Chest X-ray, AP view. Patient: 55 years old, sex M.
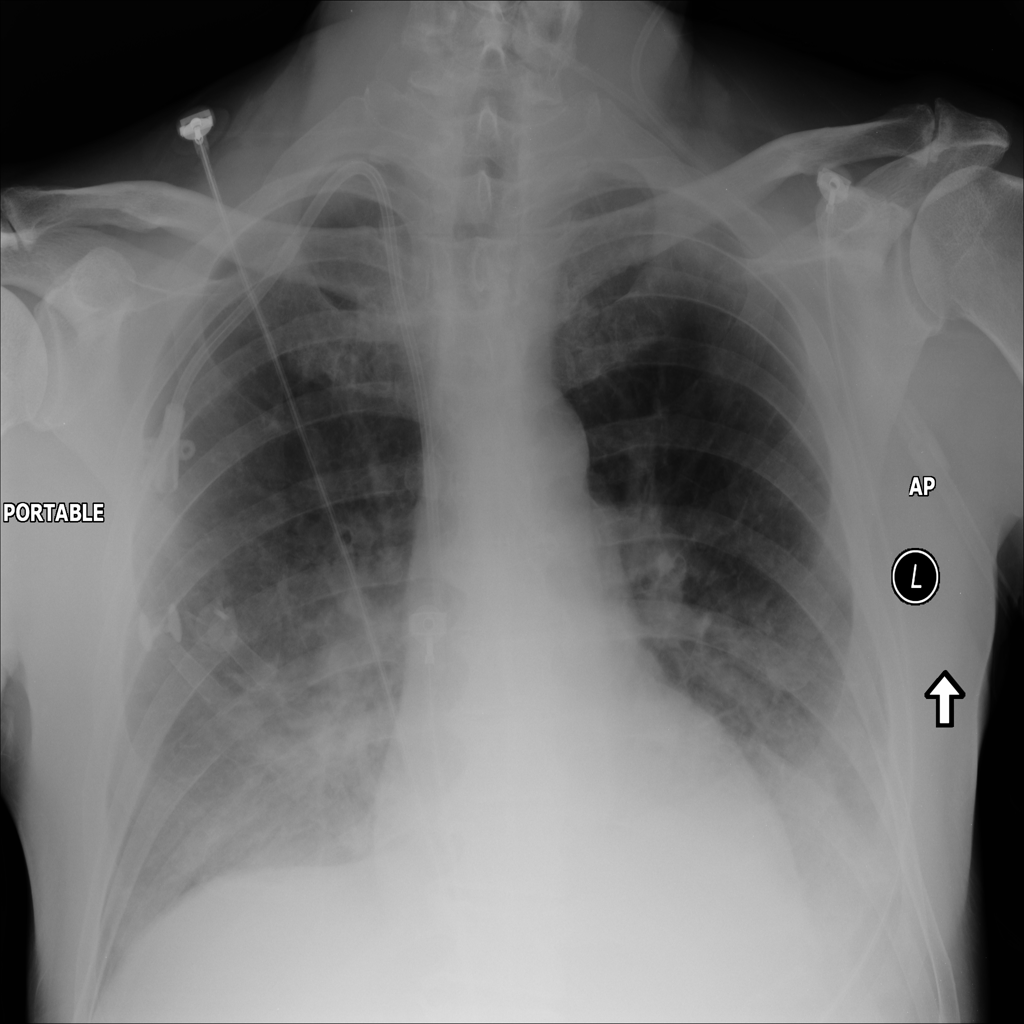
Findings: Effusion, Infiltration